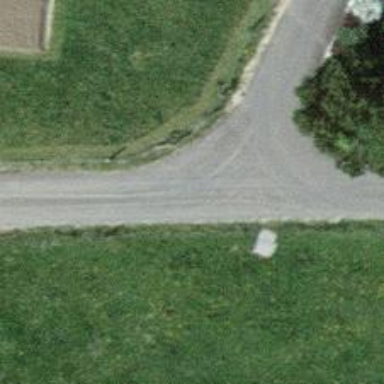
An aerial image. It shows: Unclassified road with concrete surface.